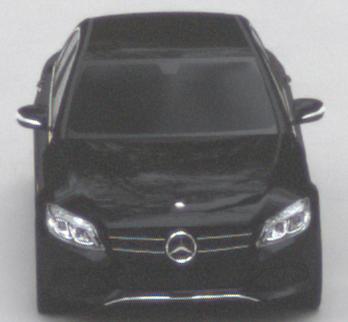
Make: Mercedes-Benz
Model: C 160
Detailed model: C-Class (205) Limousine
Model produced from: 2015/04
Model produced until: 2018/04
Doors: 4
Color: black
Road condition: dry road
Daytime: morning or afternoon
Contrast: low contrast